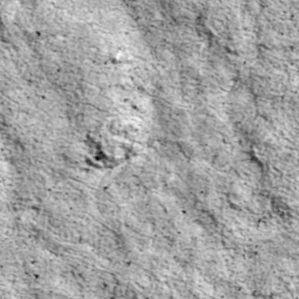
Label: non_frost